Interaction volume radius: 5 \u00c5
Interaction volume height: 25 \u00c5
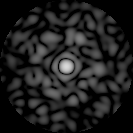
Disorder parameter: 0.8324